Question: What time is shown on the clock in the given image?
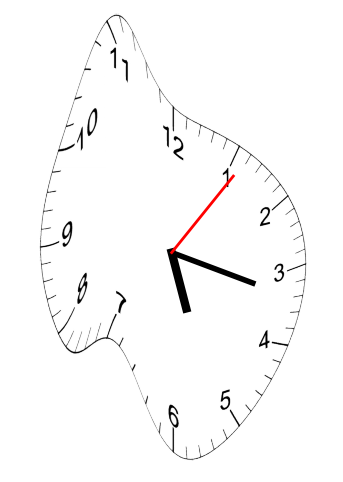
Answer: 05:17:06